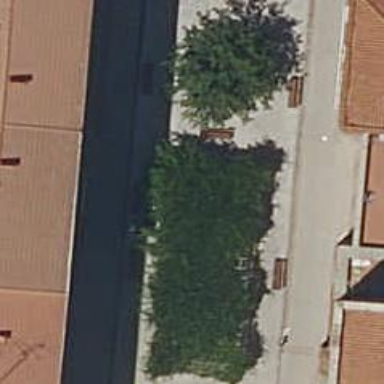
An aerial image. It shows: Brown bench.